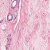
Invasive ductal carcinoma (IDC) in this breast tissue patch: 0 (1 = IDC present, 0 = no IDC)